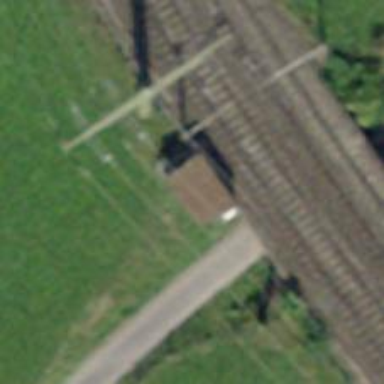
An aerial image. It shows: Railway bridge with electrified contact lines.